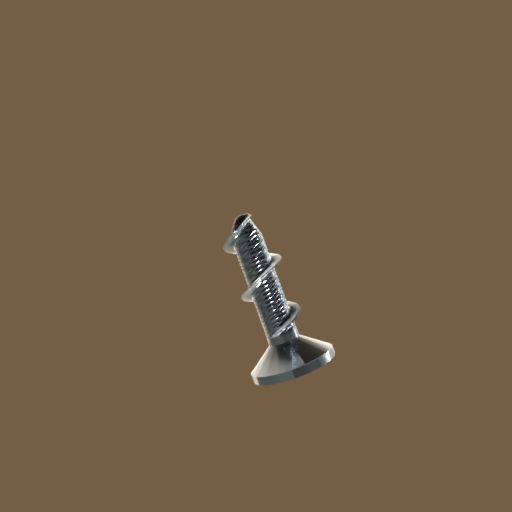
Label: screw